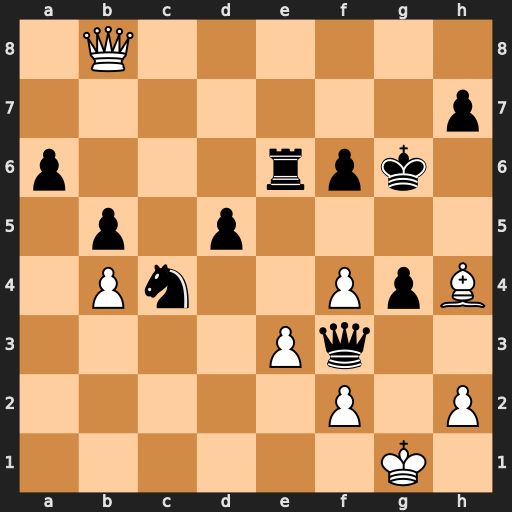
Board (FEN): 1Q6/7p/p3rpk1/1p1p4/1Pn2PpB/4Pq2/5P1P/6K1
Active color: w
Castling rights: -
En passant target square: -
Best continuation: Qg8+ Kh6 Bg5+ fxg5 Qxg5#